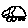
Label: car